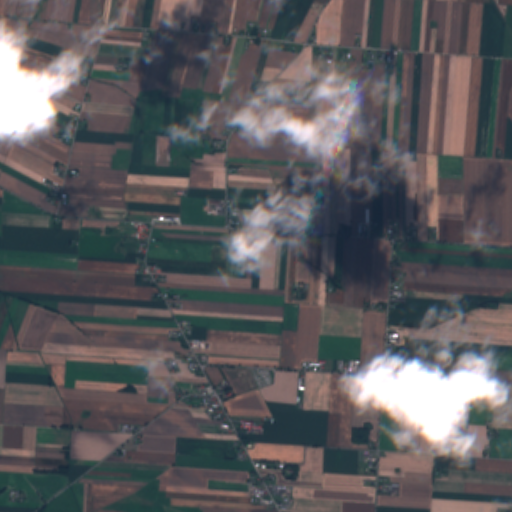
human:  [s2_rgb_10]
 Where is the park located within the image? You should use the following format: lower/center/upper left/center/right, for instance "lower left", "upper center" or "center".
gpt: The park is located in the lower right of the image.
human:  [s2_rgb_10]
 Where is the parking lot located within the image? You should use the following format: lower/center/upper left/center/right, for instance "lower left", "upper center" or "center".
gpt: The parking lot is located in the lower center of the image.
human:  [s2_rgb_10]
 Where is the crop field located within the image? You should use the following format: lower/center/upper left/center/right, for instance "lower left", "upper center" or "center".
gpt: There is no crop field in the image.